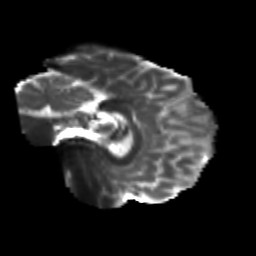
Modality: T2w
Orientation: sagittal
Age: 24
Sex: male
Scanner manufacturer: siemens
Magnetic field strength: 3 T
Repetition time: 3.5 s
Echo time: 0.104 s